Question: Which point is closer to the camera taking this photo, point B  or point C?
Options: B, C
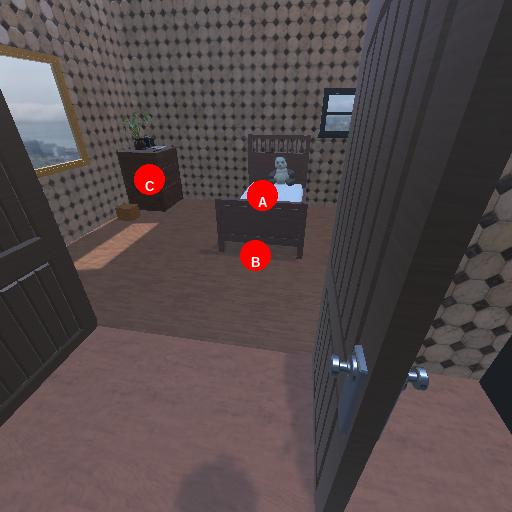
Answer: B